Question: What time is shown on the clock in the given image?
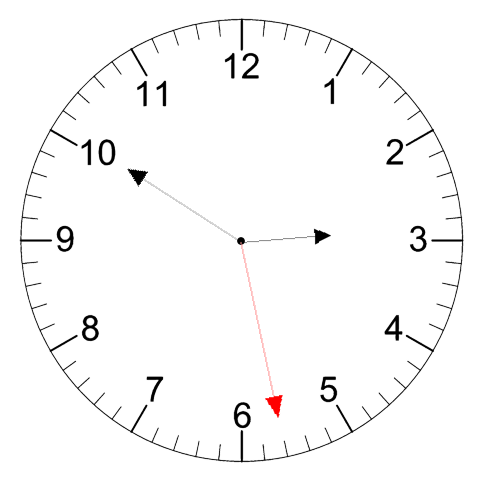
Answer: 02:50:28